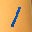
Label: 1